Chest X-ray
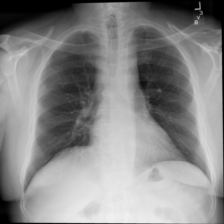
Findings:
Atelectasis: negative
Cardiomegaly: negative
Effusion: negative
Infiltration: negative
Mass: negative
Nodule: negative
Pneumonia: negative
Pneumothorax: negative
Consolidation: negative
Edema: negative
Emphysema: negative
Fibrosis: negative
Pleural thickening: negative
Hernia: negative